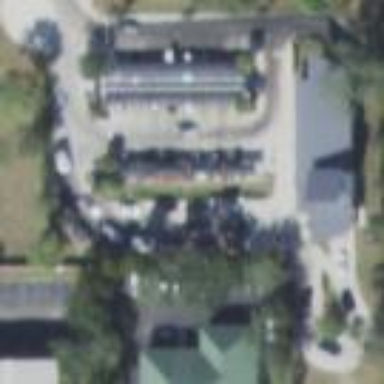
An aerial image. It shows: Building serving as car wash facility.